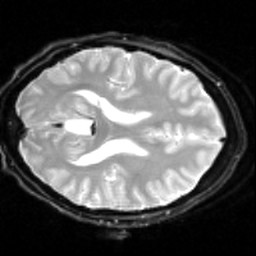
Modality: inplaneT2
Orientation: axial
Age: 25
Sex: female